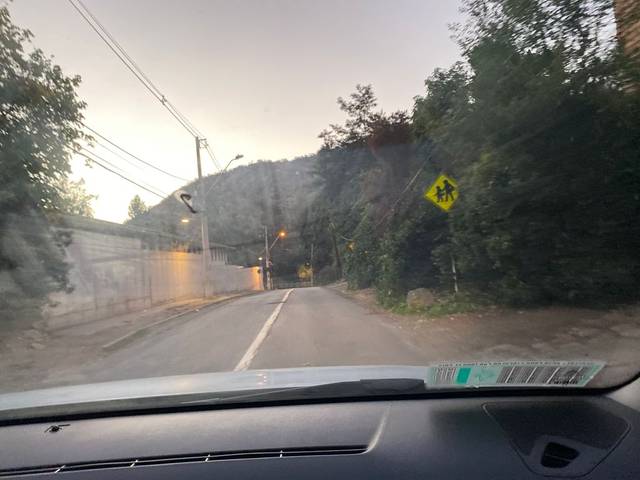
Region: Chile
Coordinates: -33.361, -70.483